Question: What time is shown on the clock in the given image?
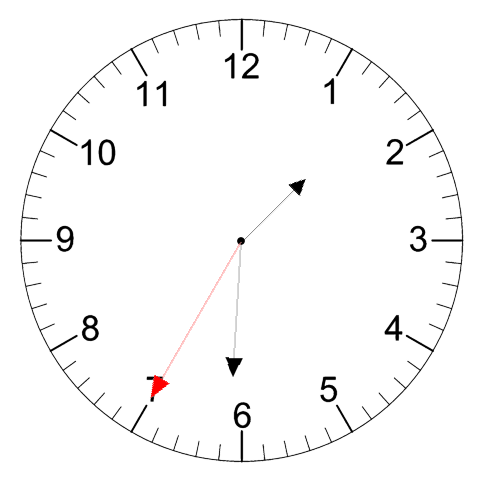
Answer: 01:30:35